Field crop: maize
Growth stage: 2
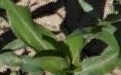
Species: maize